Question: I'm getting this weird exception when trying to create a MysqlDataSource object (or at least I think this is the root of the problem).
Let me first describe exactly what I have so far:
I'm using Tomcat7 as a container, and Eclipse as IDE, in order to create a JSP login form, that takes a username and a password, and then invokes a Servlet called "LoginController". whenever you click the "Login" button, the LoginController verifies the input (user name and password) against the MySql database.
Well, at least this is the plan...
Everything seems OK, until it gets to the part where it needs to instantiate the com.mysql.jdbc.jdbc2.optional.MysqlDataSource object.
I get this nasty error:
'''
HTTP Status 500 - Servlet execution threw an exception
type Exception report
message Servlet execution threw an exception
description The server encountered an internal error that prevented it from fulfilling this request.
exception
javax.servlet.ServletException: Servlet execution threw an exception
org.apache.tomcat.websocket.server.WsFilter.doFilter(WsFilter.java:52)
root cause
java.lang.NoClassDefFoundError: com/mysql/jdbc/jdbc2/optional/MysqlDataSource
model.Authenticator.authenticateLogin(Authenticator.java:13)
controller.LoginController.doPost(LoginController.java:52)
javax.servlet.http.HttpServlet.service(HttpServlet.java:646)
javax.servlet.http.HttpServlet.service(HttpServlet.java:727)
org.apache.tomcat.websocket.server.WsFilter.doFilter(WsFilter.java:52)
root cause
java.lang.ClassNotFoundException: com.mysql.jdbc.jdbc2.optional.MysqlDataSource
org.apache.catalina.loader.WebappClassLoader.loadClass(WebappClassLoader.java:1720)
org.apache.catalina.loader.WebappClassLoader.loadClass(WebappClassLoader.java:1571)
model.Authenticator.authenticateLogin(Authenticator.java:13)
controller.LoginController.doPost(LoginController.java:52)
javax.servlet.http.HttpServlet.service(HttpServlet.java:646)
javax.servlet.http.HttpServlet.service(HttpServlet.java:727)
org.apache.tomcat.websocket.server.WsFilter.doFilter(WsFilter.java:52)
note The full stack trace of the root cause is available in the Apache Tomcat/7.0.55 logs.
'''
Now, I understand that the server "can't find the MysqlDataSource", I just don't see why, because I add the needed jar file to the project, through "Project Properties->Java Build Path->Libraries->Add External Jar...", and you can also see that it shows it in the Project Explorer:

What even more surprising is, that when I open a regular java application project (as opposed to Dynamic Web Project), I'm able to connect to the Mysql database and run queries with no problems.
It just with Tomcat that it doesn't work...
I looked around online and saw that some suggested to "Attach the source..." through the "Java Source Attachment", but couldn't figure out how to do it...
Any help would be greatly appreciated!
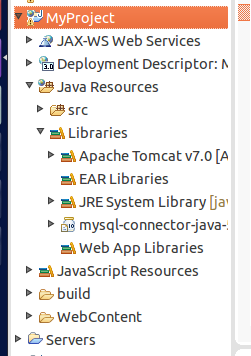
Answer: When you add file in dependencies as external jar, it does not get included in the war file when building the app. You need to either copy the jar to the WEB-INF/lib directory in the project or put it in the Tomcat lib directory